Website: macys
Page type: account-selection
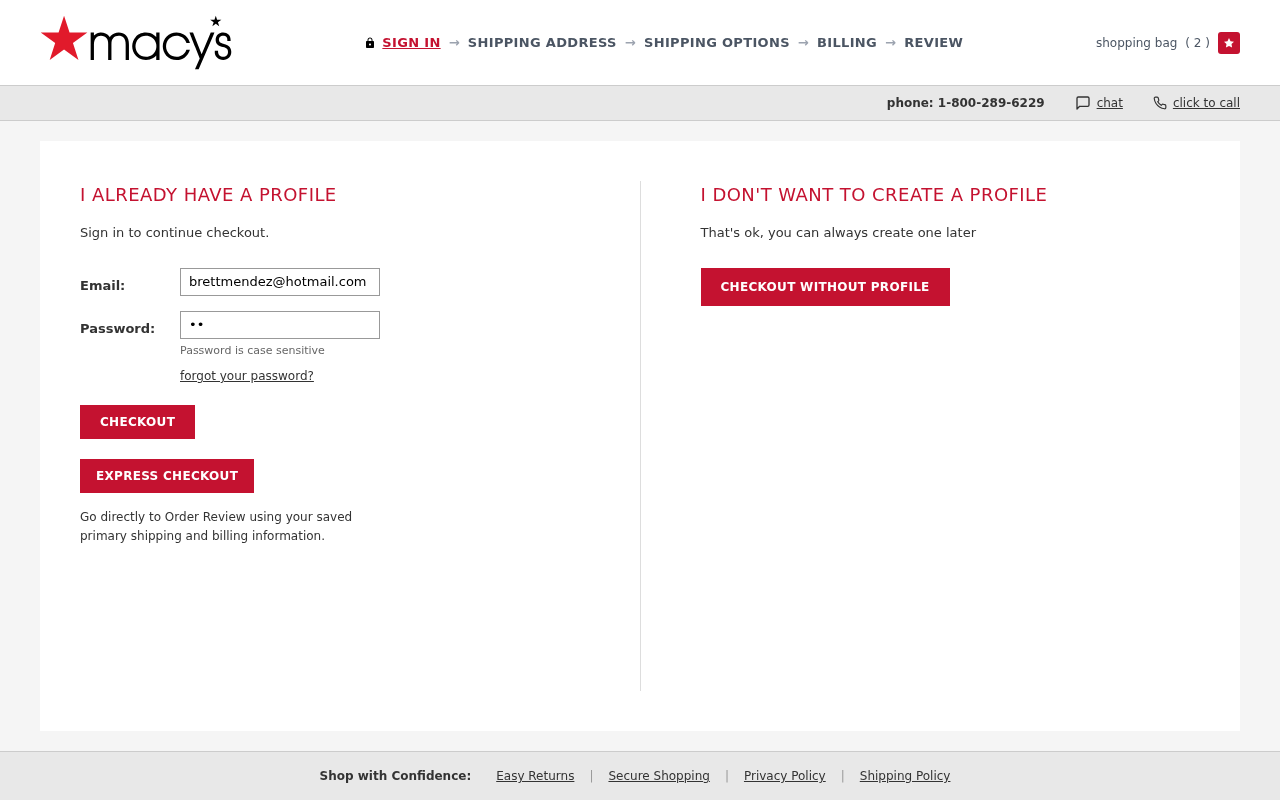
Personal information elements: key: PII_EMAIL
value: brettmendez@hotmail.com
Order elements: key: ORDER_NUM_ITEMS
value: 2